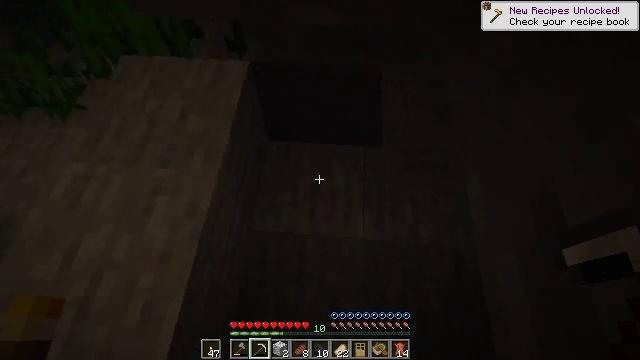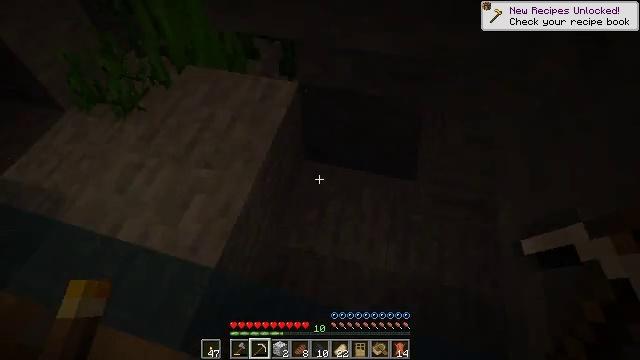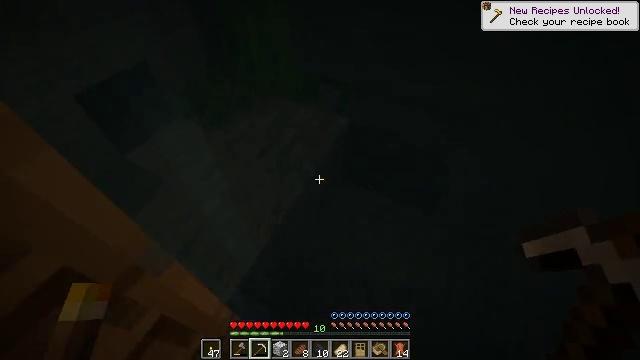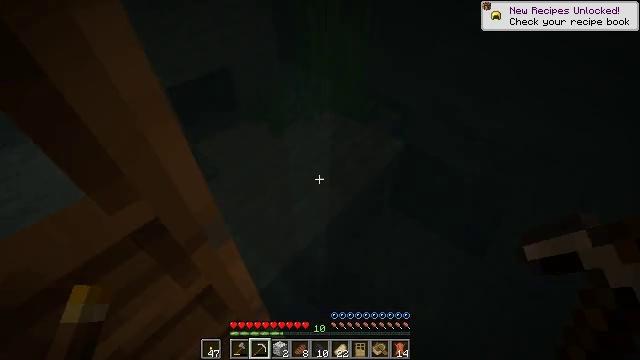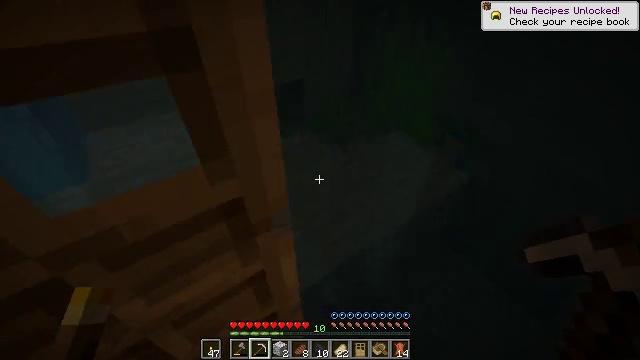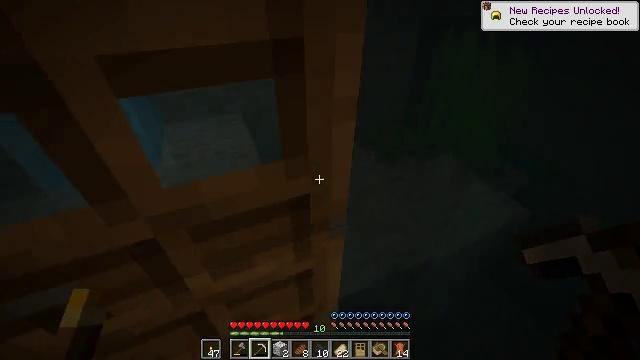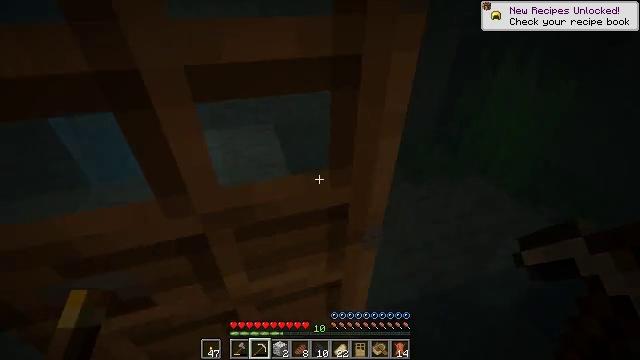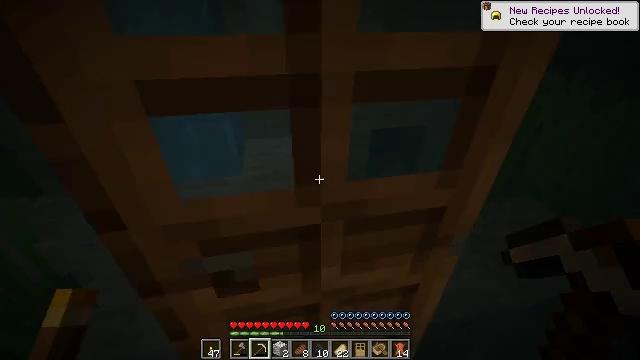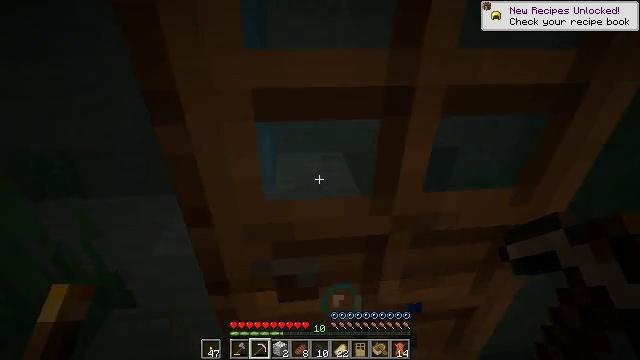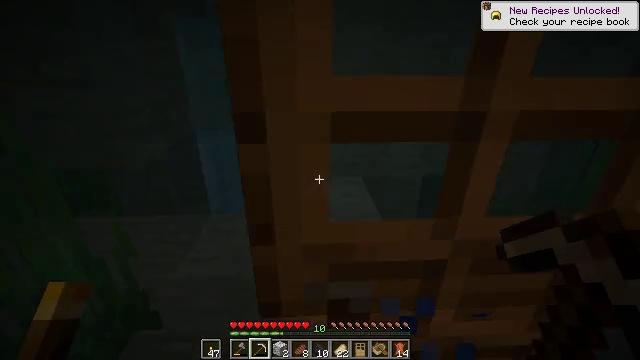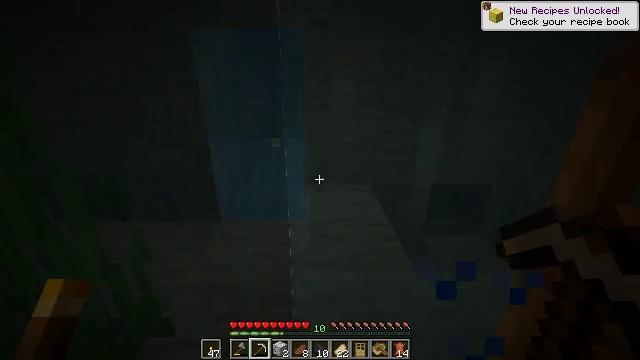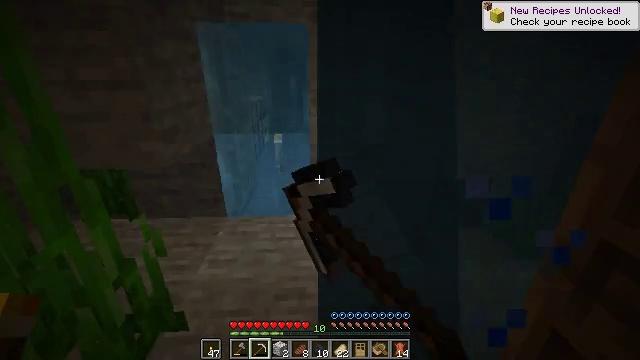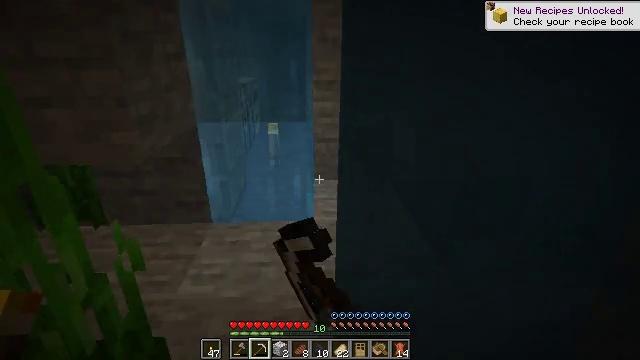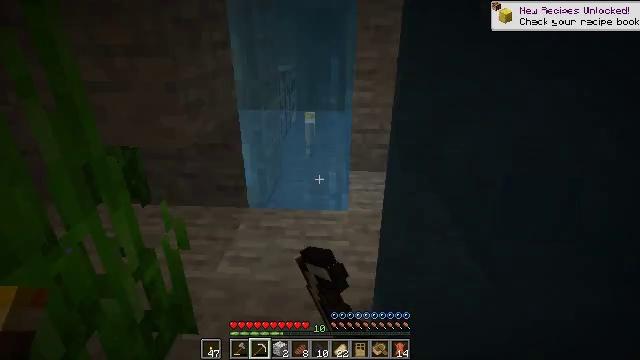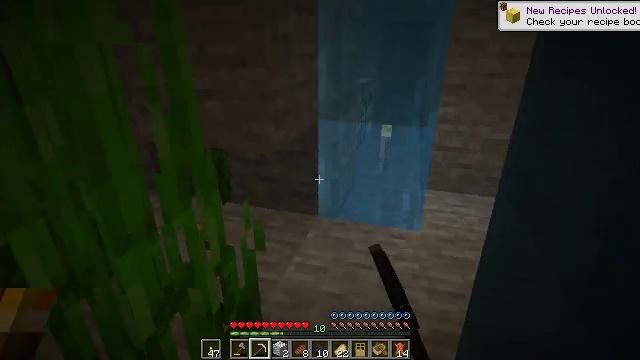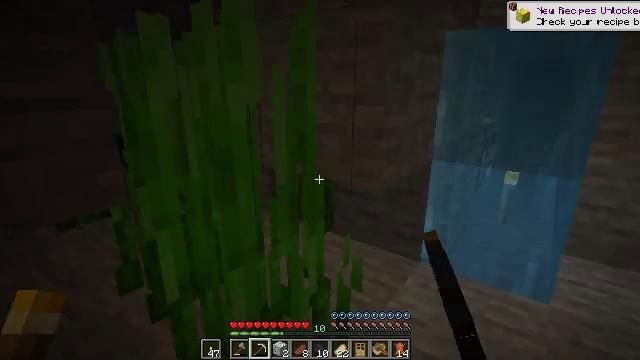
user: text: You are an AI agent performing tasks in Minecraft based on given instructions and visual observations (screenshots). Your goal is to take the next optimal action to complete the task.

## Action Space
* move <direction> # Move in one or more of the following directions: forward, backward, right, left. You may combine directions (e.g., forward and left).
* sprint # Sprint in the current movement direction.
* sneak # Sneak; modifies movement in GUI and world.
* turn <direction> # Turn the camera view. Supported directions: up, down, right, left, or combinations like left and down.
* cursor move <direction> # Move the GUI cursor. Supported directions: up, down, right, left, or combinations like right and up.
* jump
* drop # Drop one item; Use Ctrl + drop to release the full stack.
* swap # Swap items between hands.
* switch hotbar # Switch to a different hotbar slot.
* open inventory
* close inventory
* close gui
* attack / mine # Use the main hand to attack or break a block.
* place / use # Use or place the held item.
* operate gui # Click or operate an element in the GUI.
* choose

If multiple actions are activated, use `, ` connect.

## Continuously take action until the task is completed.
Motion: motion action
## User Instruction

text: Gather tall seagrass in the ocean.
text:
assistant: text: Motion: move back and move left, turn left and up
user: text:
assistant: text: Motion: move back and move left, turn left and up
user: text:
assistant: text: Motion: move back and move left, turn left and up
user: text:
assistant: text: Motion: move back and move left, turn left and up
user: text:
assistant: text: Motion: move back and move left, turn left and up
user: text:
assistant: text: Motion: move back and move left, turn left and up
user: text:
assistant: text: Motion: move back and move left, turn left and up
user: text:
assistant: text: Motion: move back and move left, turn left and up
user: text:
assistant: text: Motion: move left, turn left and up
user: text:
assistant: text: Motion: turn left and up, use / place
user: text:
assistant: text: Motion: use / place
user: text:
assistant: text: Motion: use / place
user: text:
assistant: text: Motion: turn left and down, use / place
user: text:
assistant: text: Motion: move forward, turn left and up
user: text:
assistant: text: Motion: move forward, turn left and up
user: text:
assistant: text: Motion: move forward and move right, turn left and up
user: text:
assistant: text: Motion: move forward and move right, turn left and up
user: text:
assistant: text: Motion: move forward and move right, turn left and up
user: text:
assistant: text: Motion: move forward and move right, turn left
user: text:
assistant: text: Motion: move forward and move right
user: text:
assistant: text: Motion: move forward and move right
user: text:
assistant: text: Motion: move forward and move right
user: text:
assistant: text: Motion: move forward and move right
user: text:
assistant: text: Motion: move forward and move right, turn left
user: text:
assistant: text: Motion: move forward and move right, turn left
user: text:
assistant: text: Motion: move forward and move right
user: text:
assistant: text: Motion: move forward and move right
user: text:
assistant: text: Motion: move forward and move right, turn right
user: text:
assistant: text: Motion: move forward and move right, turn down
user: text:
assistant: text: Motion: move forward and move right, turn down